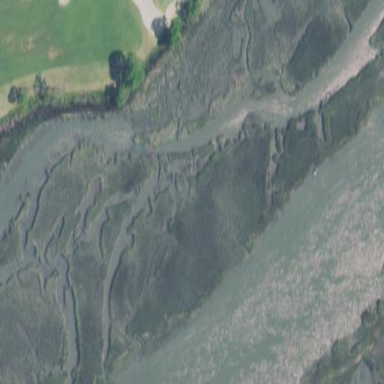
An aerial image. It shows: Saltmarsh wetland.